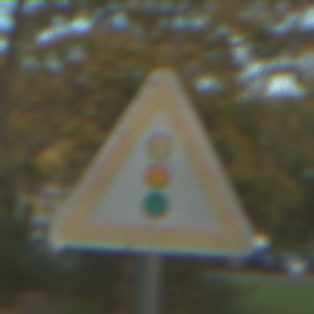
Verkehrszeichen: Lichtzeichenanlage
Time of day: MorningAfternoon
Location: Outdoor (Urban)
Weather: PartlyCloudy
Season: NotSpecified
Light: Natural